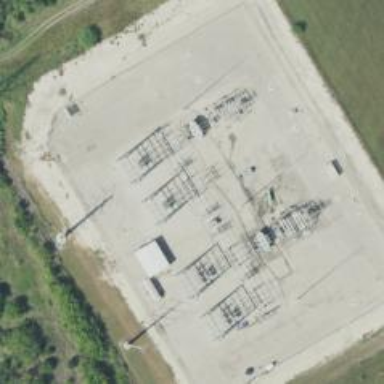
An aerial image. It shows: Switch used for power control.